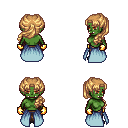
a pixel art fantasy rpg character, female body template, orc, green skin, overskirt, robe skirt, light blonde princess hairstyle, gold gloves, ghillies, four views (front, back, left, right), 2x2 character sprite sheet, small pixel art, hard edges, no anti-aliasing